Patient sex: M
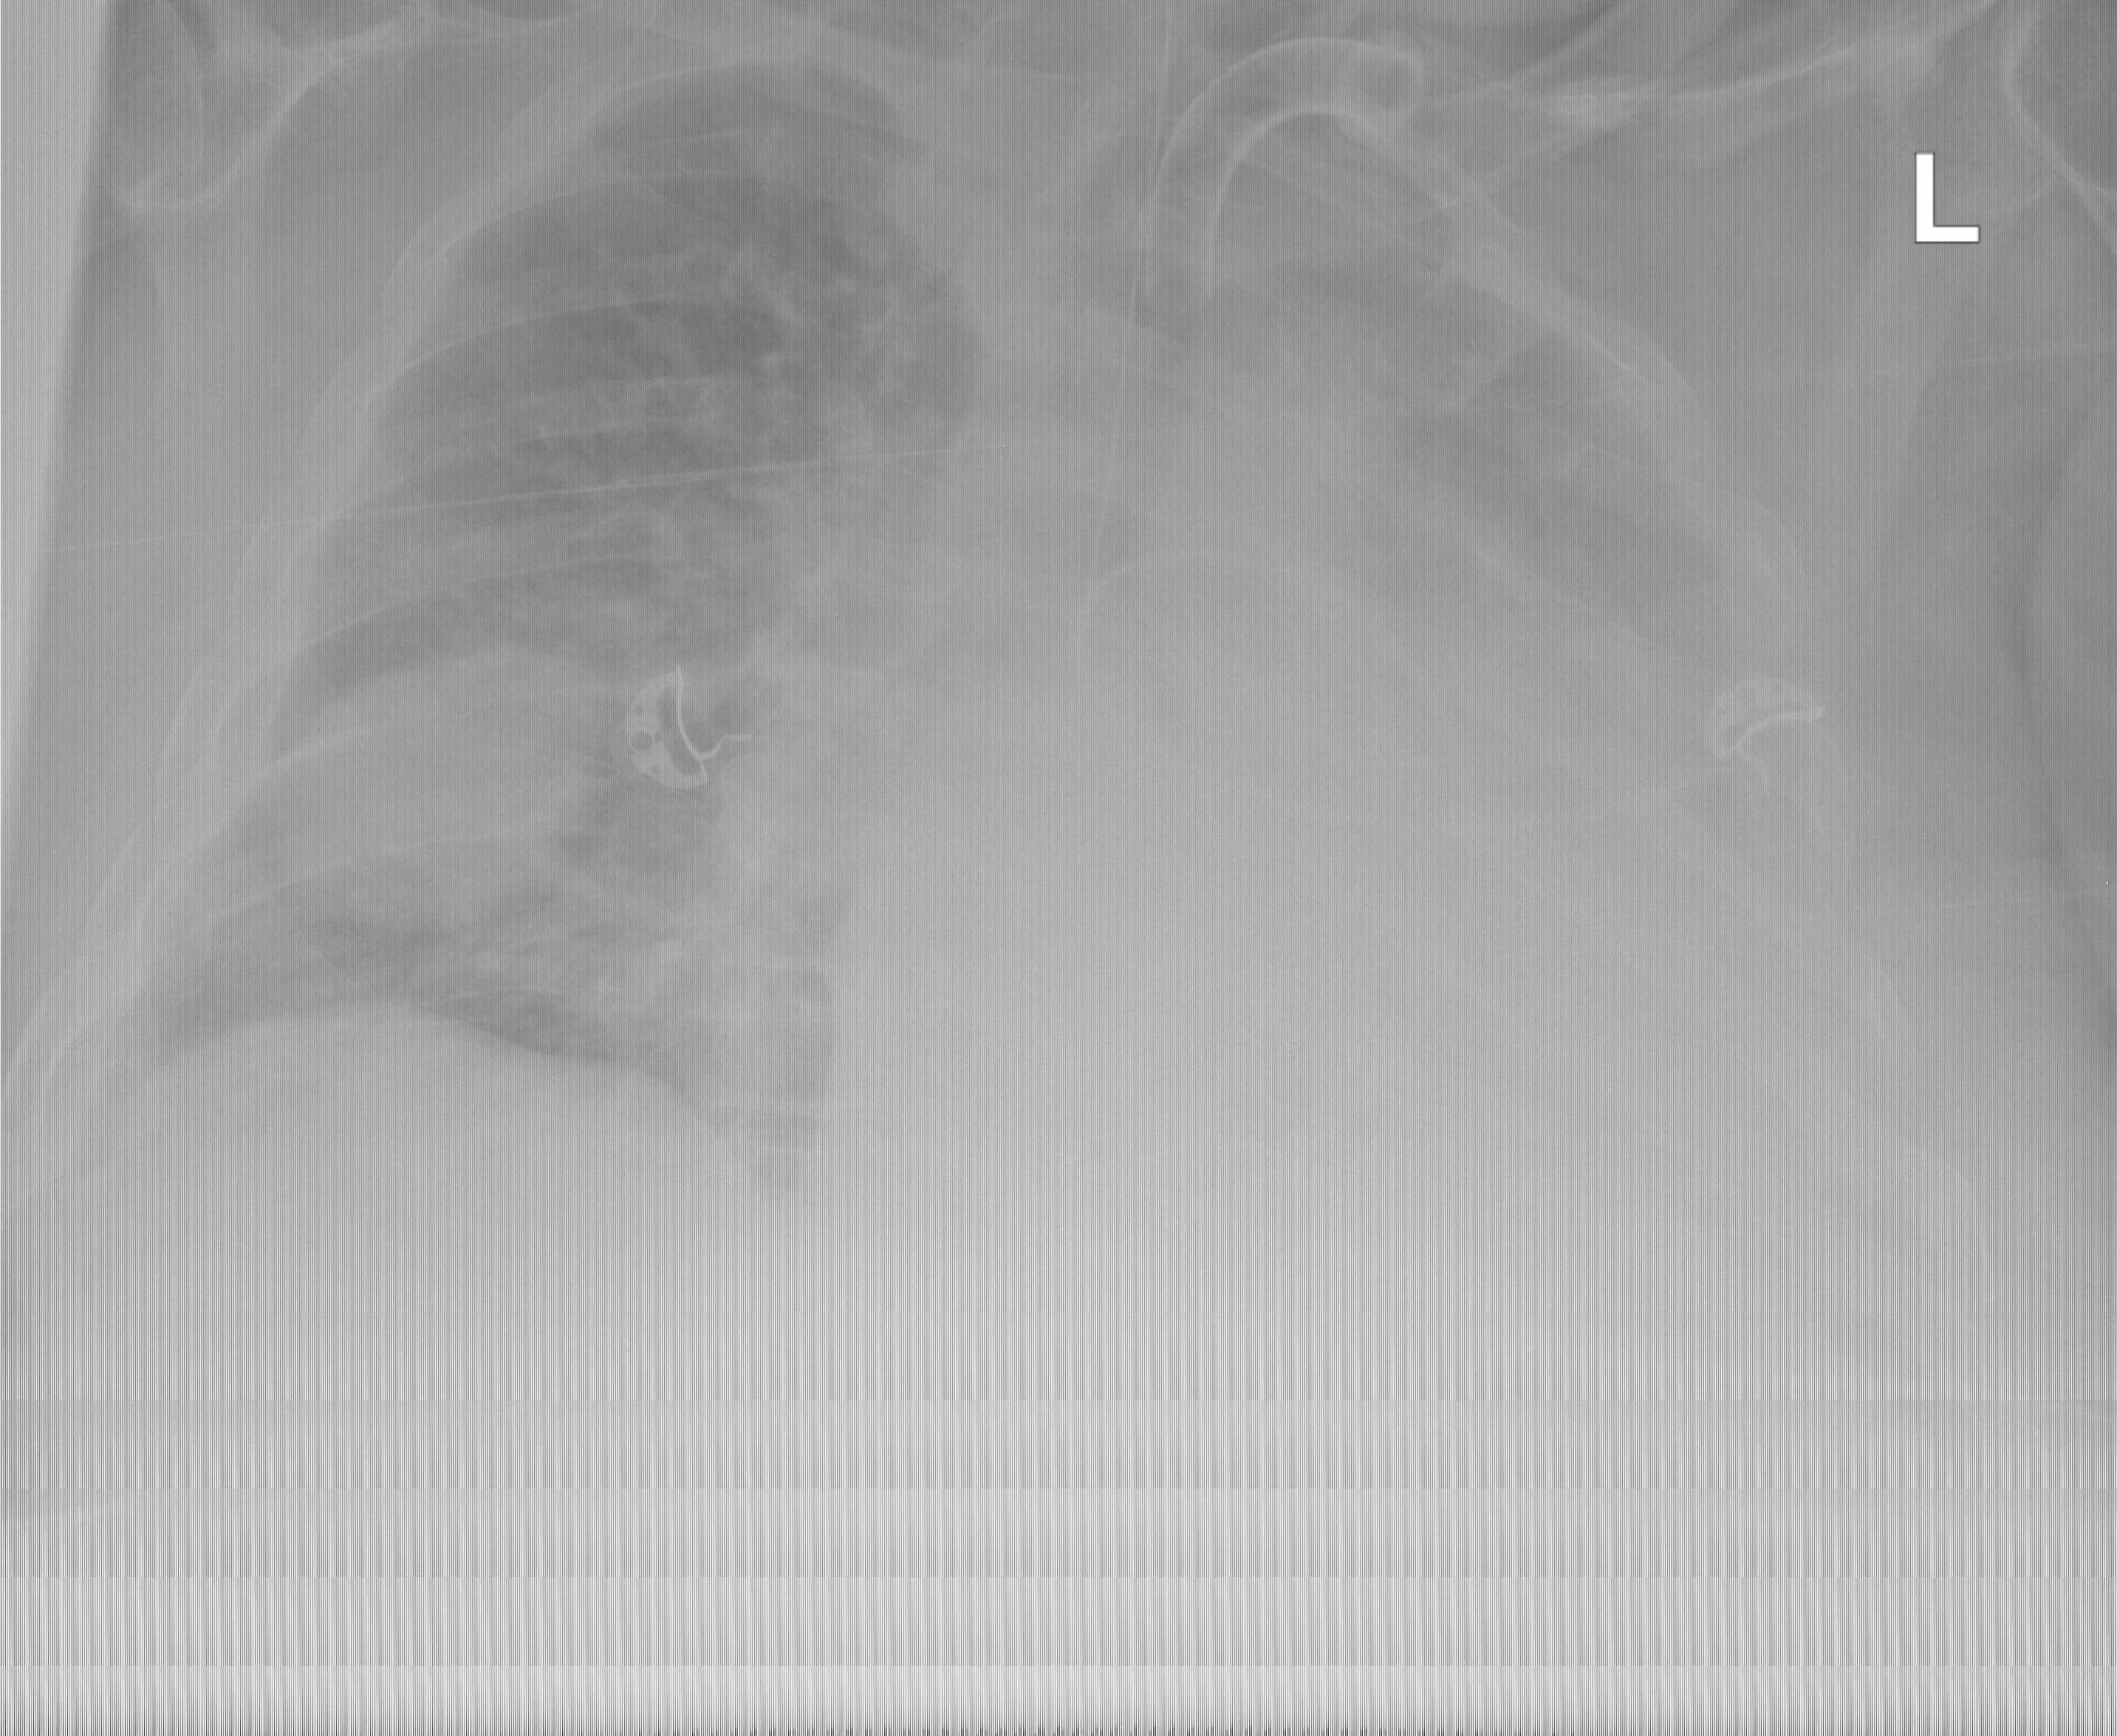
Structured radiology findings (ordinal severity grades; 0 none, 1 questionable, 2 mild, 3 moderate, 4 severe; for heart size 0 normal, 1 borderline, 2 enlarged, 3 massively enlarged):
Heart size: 3
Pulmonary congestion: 3
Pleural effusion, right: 2
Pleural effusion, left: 4
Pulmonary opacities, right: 2
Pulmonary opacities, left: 0
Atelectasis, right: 3
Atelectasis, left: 3